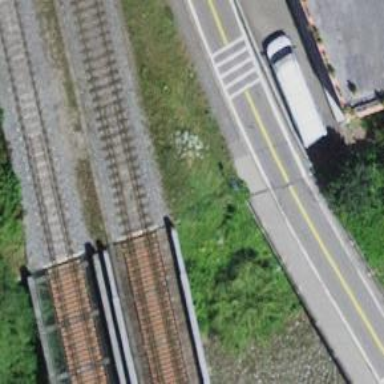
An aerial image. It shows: Bridge over railway with electrified contact lines.